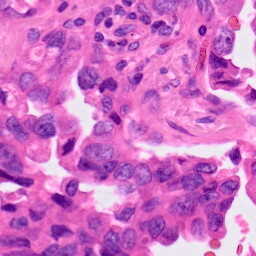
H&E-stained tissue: Lung